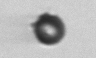
Label: bead